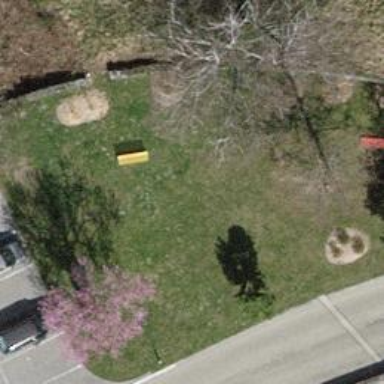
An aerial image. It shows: Bench.